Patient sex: M
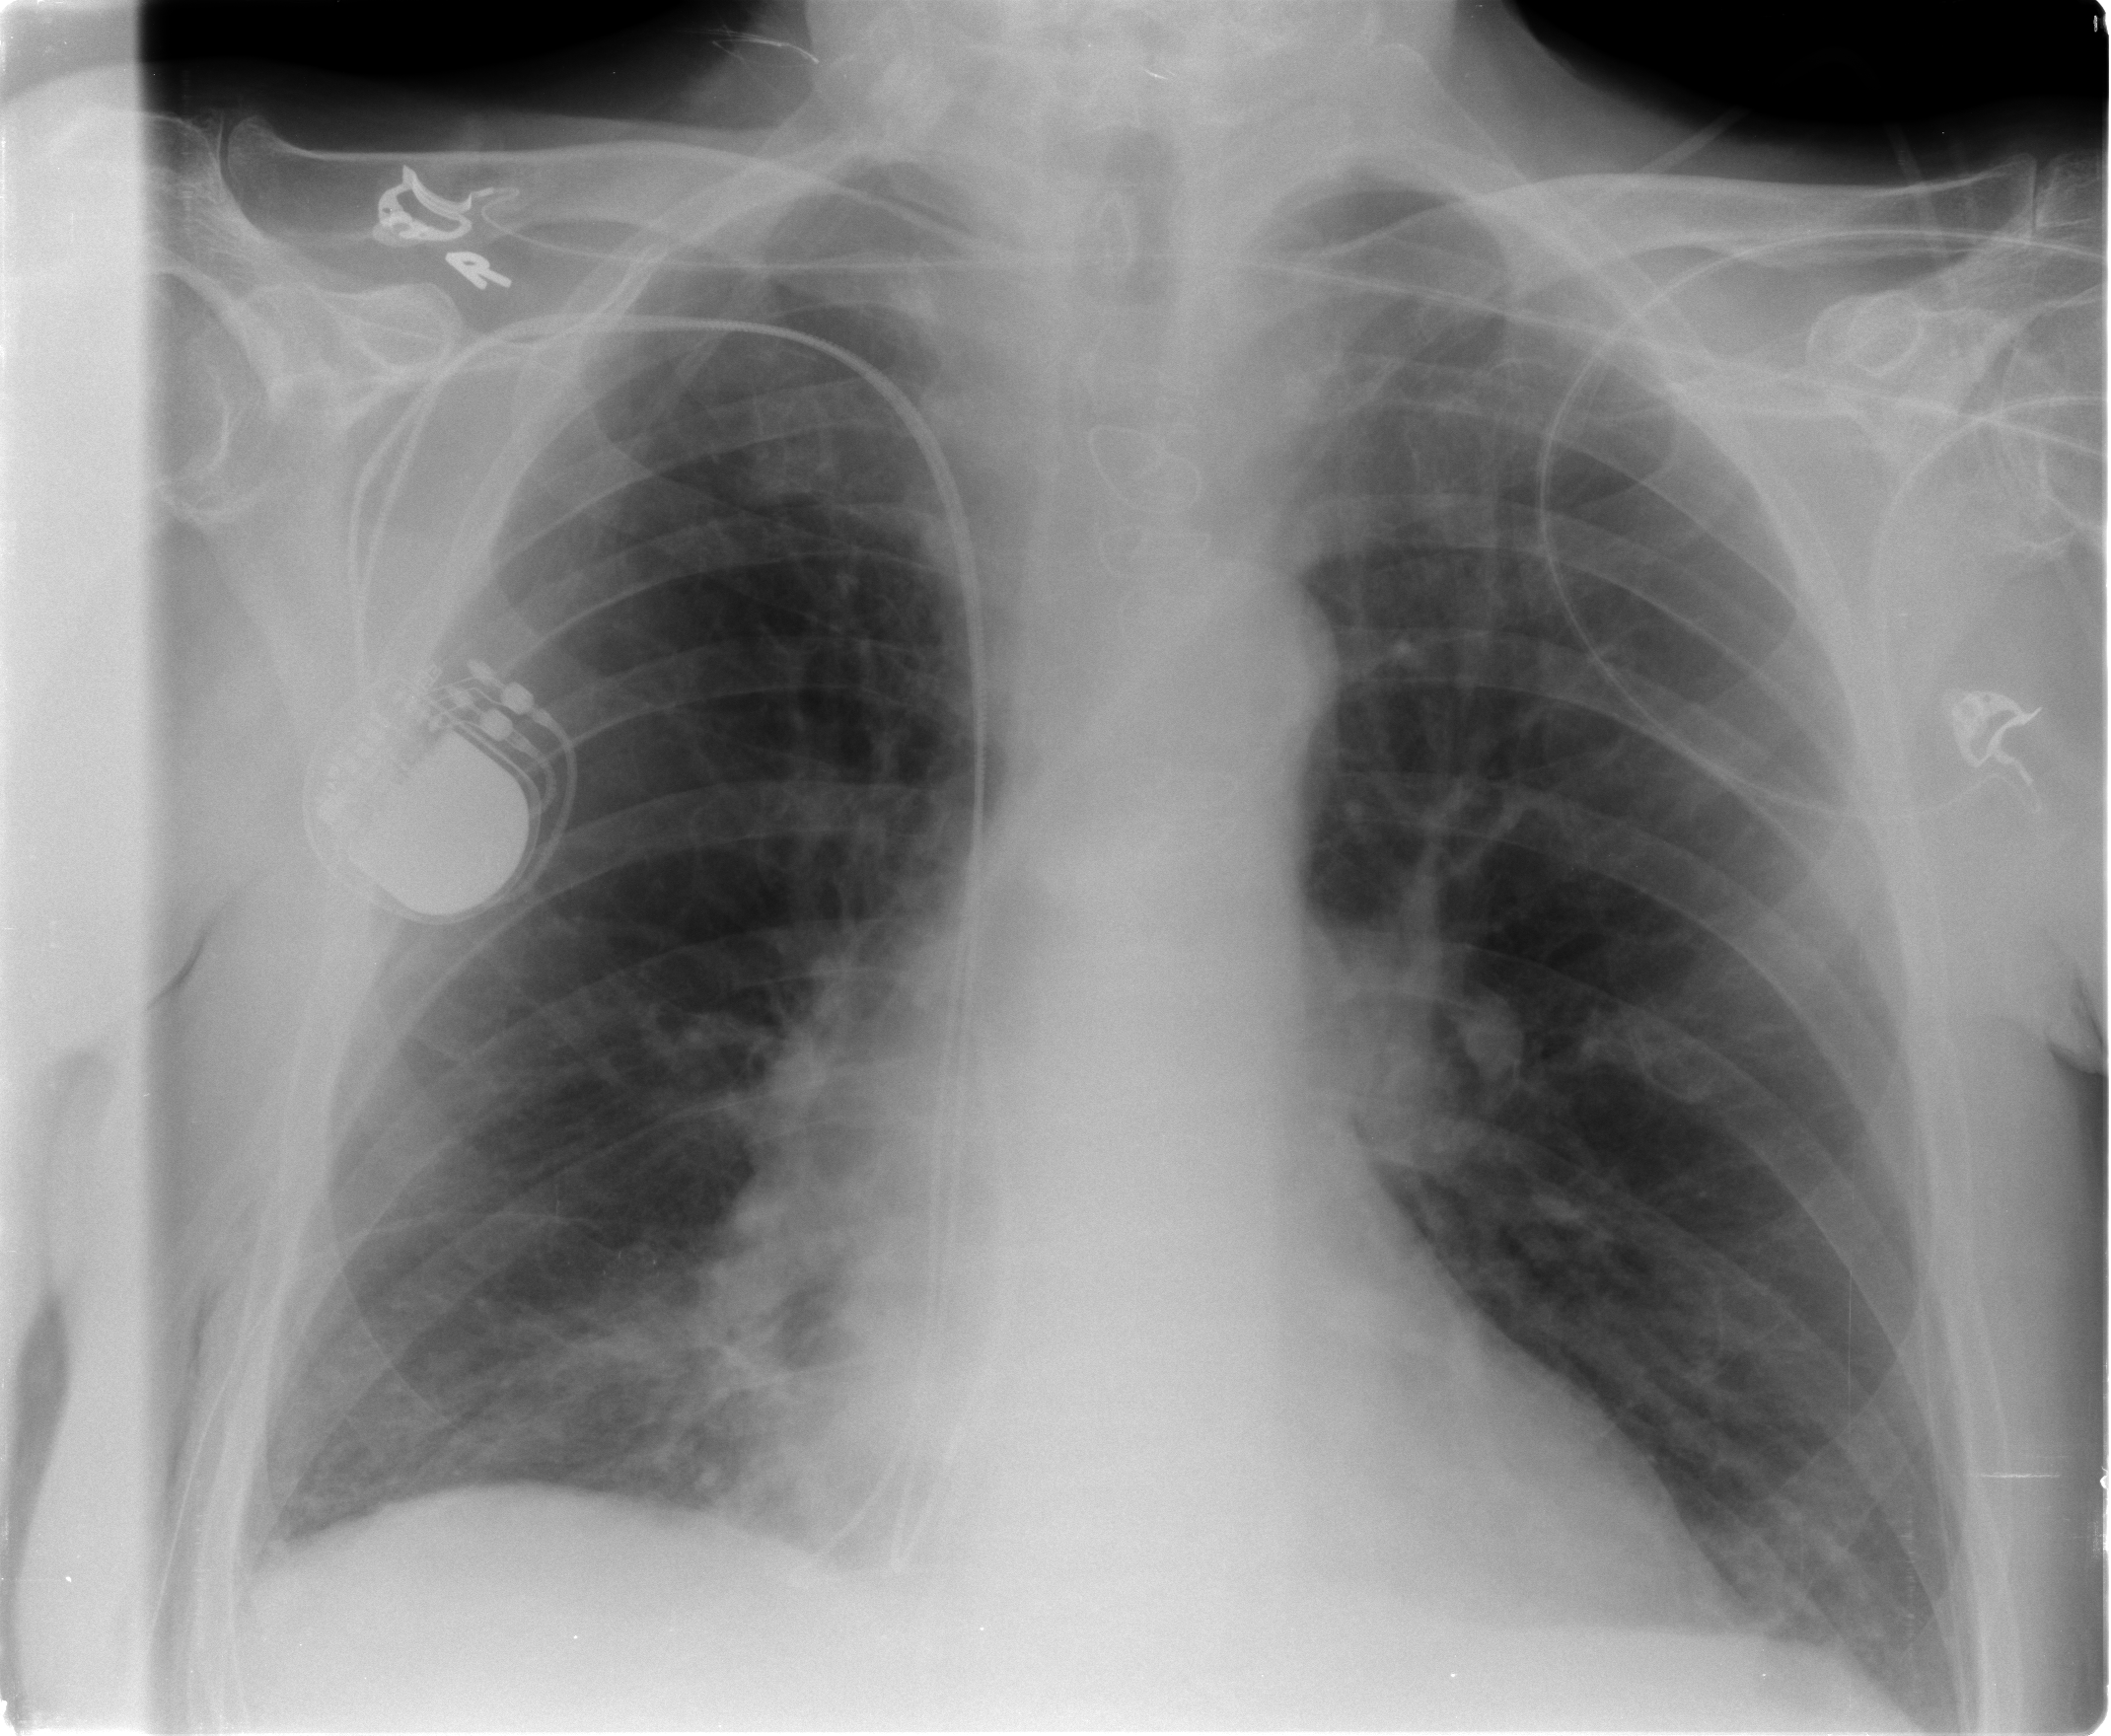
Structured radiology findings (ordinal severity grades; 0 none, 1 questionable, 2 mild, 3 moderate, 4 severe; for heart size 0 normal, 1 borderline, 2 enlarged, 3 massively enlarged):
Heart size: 0
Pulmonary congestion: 2
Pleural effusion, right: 0
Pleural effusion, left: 0
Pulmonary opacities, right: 0
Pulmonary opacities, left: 0
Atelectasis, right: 2
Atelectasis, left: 2